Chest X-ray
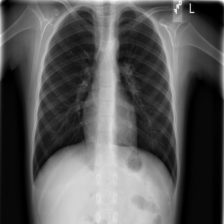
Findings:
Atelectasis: negative
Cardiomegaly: negative
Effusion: negative
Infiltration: negative
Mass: negative
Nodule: negative
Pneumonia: negative
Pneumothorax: negative
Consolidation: negative
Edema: negative
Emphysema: negative
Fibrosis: negative
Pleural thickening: negative
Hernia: negative